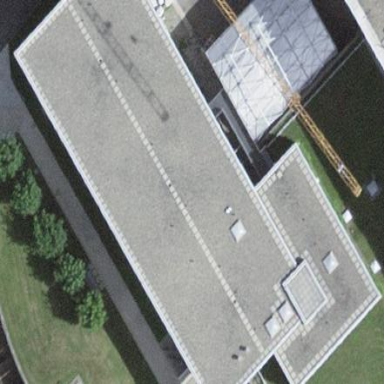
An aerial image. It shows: Hospital building.